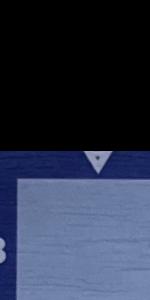
Label: Empty